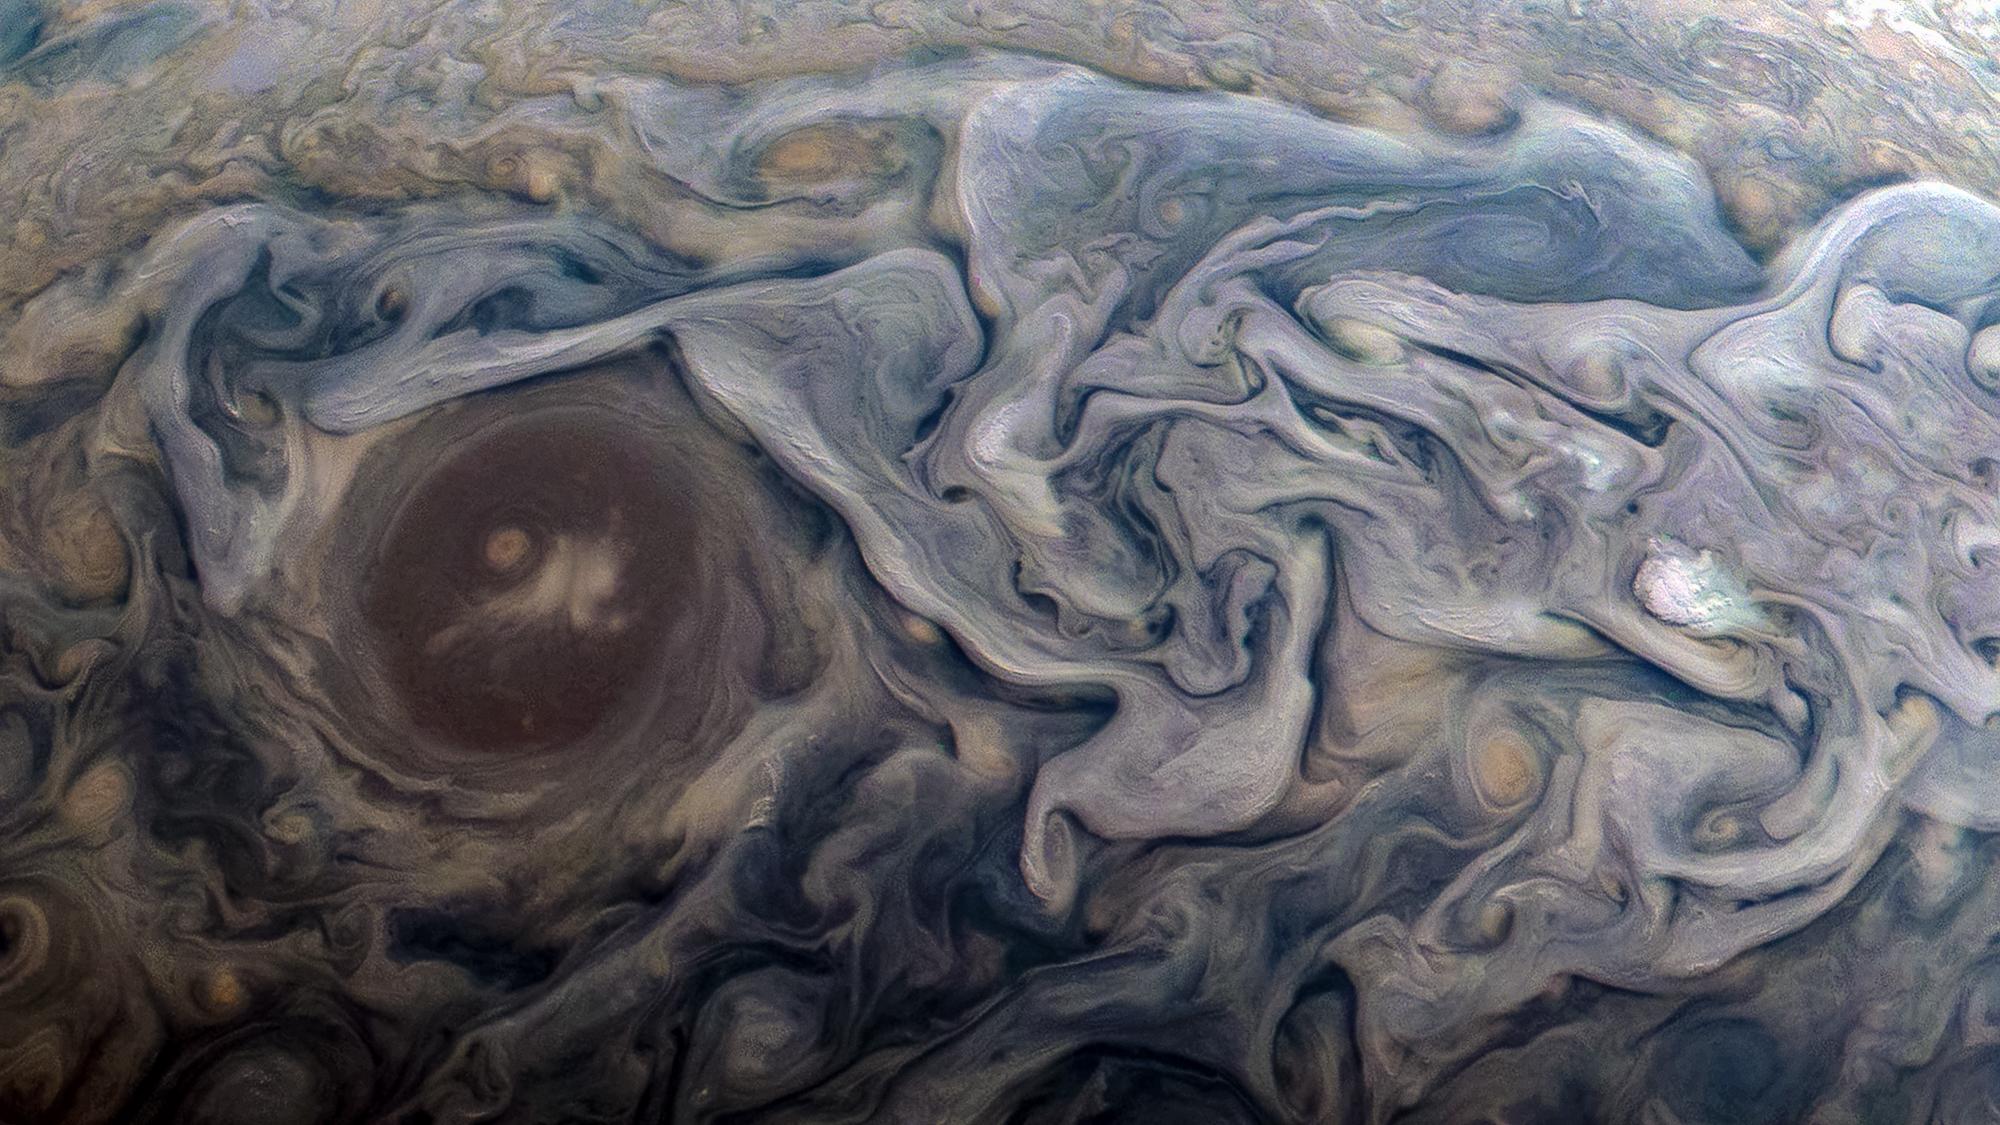
Dramatic Jupiter Juno, Jupiter